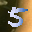
Label: 5